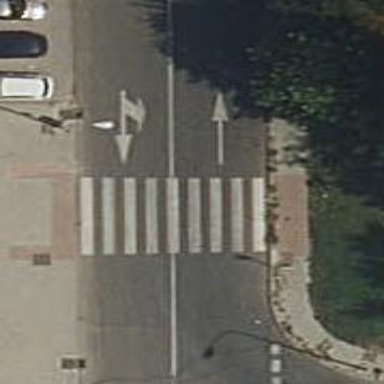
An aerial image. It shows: Uncontrolled road crossing.